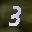
Label: 3